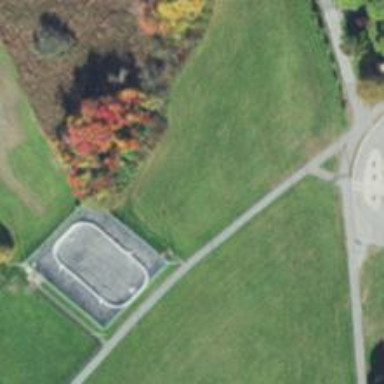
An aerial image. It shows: Ice rink for leisure land activities. This place is suitable for ice hockey and ice skating.